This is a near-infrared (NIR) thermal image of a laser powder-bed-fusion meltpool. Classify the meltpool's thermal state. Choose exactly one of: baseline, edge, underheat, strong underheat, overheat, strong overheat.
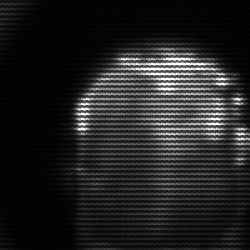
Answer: baseline